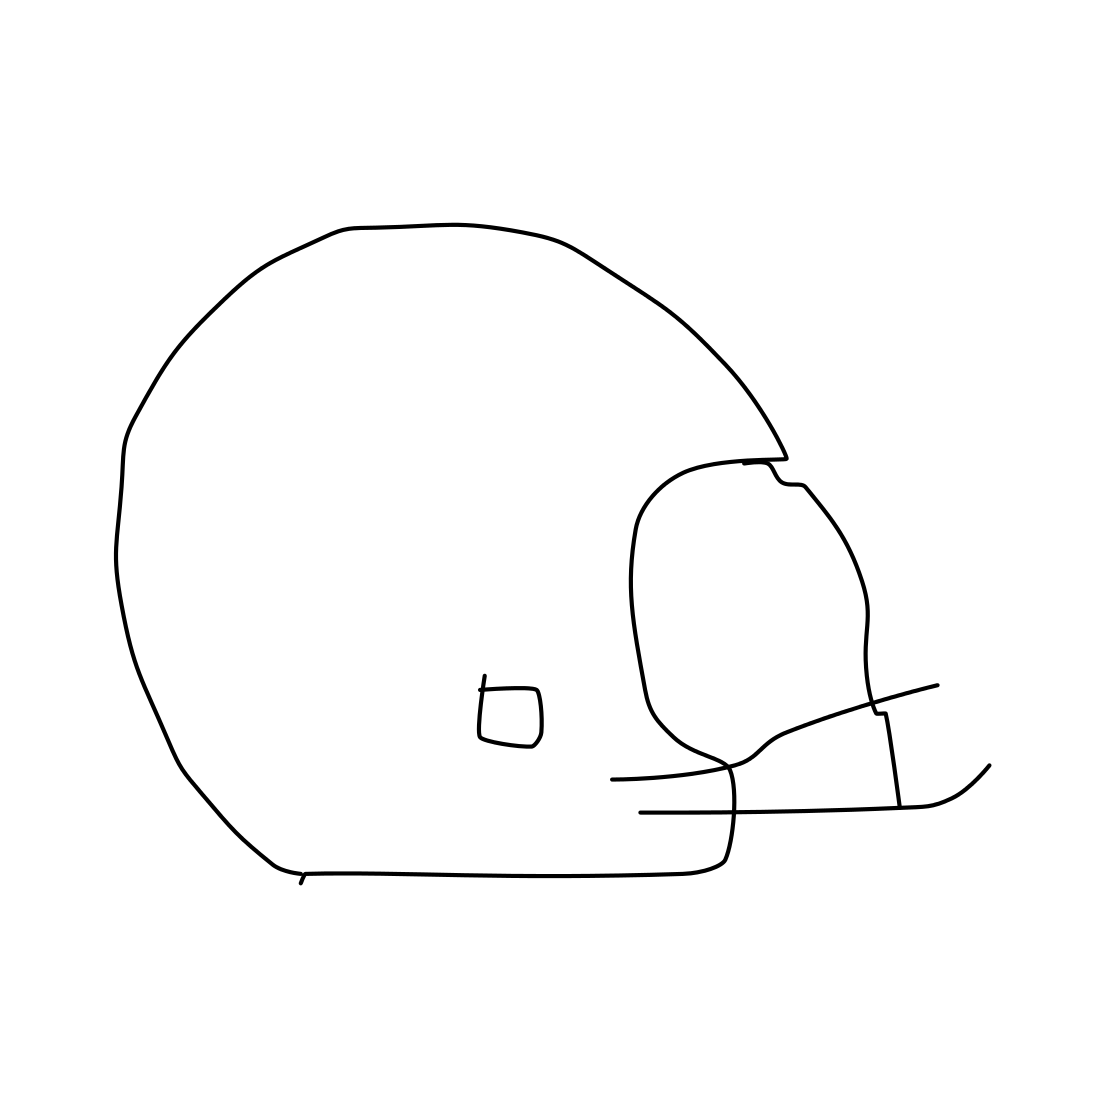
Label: helmet